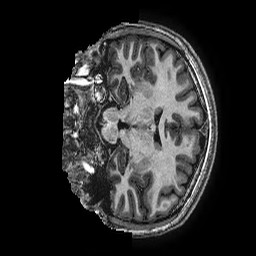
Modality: T1w
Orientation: coronal
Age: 16
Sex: female
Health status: ill
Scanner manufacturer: ge
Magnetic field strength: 3 T
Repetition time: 0.00766 s
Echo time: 0.003476 s